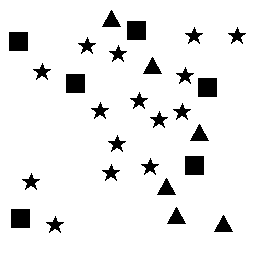
Squares: 6
Triangles: 6
Stars: 15
Total shapes: 27